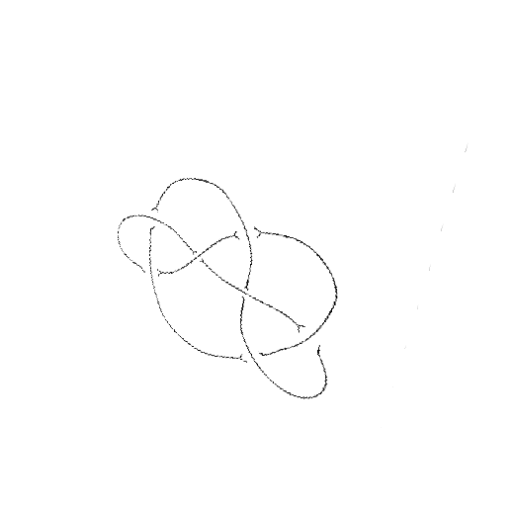
Crossing number: 7